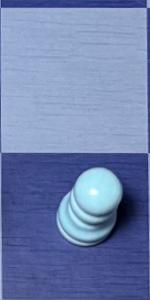
Label: Pawn_White